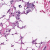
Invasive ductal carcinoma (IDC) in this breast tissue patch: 0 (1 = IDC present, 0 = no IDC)